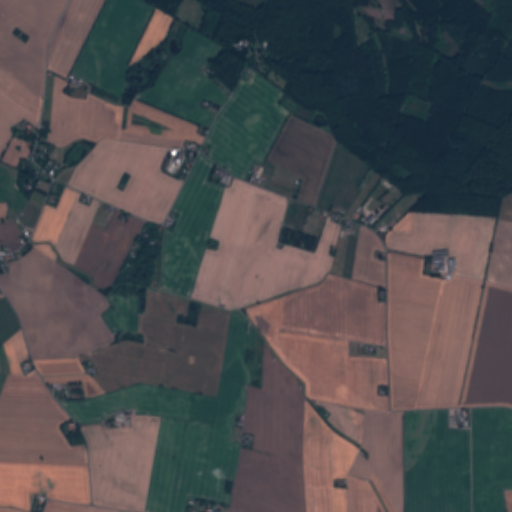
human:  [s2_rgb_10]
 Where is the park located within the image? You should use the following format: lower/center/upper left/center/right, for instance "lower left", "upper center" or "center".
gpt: The park is located in the center left of the image.
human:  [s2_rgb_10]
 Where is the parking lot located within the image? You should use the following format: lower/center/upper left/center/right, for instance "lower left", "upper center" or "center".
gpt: The parking lot is located in the center left of the image.
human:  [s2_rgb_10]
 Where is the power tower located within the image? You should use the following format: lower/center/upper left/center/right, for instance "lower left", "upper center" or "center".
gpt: The power tower is located in the left of the image.
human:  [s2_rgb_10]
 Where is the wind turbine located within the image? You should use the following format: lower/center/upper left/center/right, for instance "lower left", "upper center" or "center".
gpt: The wind turbine is located in the lower center of the image.
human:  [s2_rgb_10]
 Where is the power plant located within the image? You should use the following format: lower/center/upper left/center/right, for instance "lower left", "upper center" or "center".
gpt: There is no power plant in the image.